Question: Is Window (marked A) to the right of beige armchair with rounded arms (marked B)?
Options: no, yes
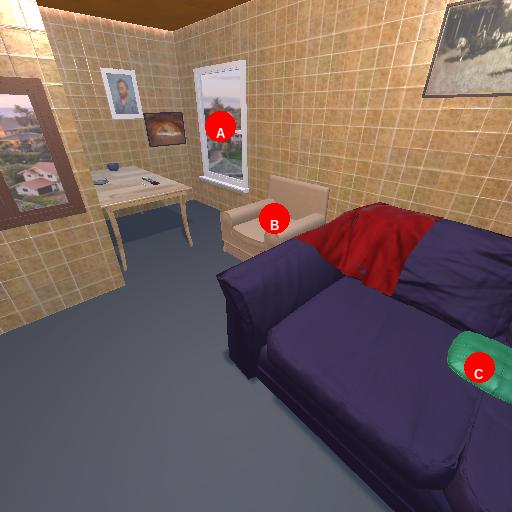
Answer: no